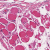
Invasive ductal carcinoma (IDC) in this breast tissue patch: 0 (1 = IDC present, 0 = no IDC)